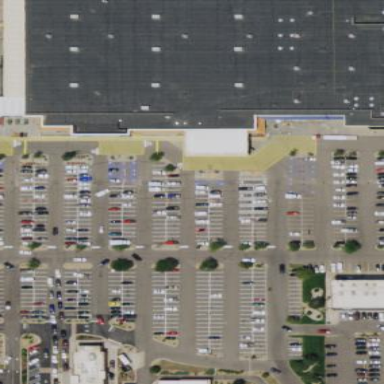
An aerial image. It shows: Retail area.